【题型】填空题　【知识点】平面几何　【难度】easy
如图，在$\triangle ABC$中，$\angle A = 90^\circ$，$\angle B = 30^\circ$，$AC = 4$，点$D$在边$BC$上，过点$D$作$DE \perp BC$于$D$，交边$AB$于点$E$，将$\triangle ABC$沿直线$DE$翻折，点$A$、$C$分别与点$F$、$G$对应，如果四边形$AFBG$是平行四边形，那么$CG$的长是$\underline{\hspace{2em}}$。

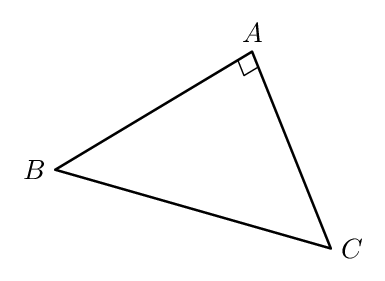
【解答】
【详解】解：根据题意作图如下;

$\because$ 在$\triangle ABC$中，$\angle A = 90^\circ$，$\angle B = 30^\circ$，$AC = 4$，
$\therefore BC = 2AC = 8$，$\angle ACB = 60^\circ$。
$\therefore \angle ACB' = 120^\circ$。
$\because$ 折叠，
$\therefore AC = FG = 4$，$\angle FGB' = \angle ACB = 60^\circ$，
$\therefore \angle FGB = 120^\circ$。
$\because$ 四边形$AFBG$是平行四边形，
$\therefore AB, FG$ 相互平分，交于点$H$，
$\therefore FH = HG = \frac{1}{2}FG = 2$。
在$\triangle BGH$中，$\angle GBH = 30^\circ$，$\angle HGB = 120^\circ$，
$\therefore \angle GHB = 180^\circ - 30^\circ - 120^\circ = 30^\circ$。
$\therefore BG = HG = 2$。
$\therefore CG = BC - BG = 8 - 2 = 6$。
故答案为：$\boldsymbol{6}$。
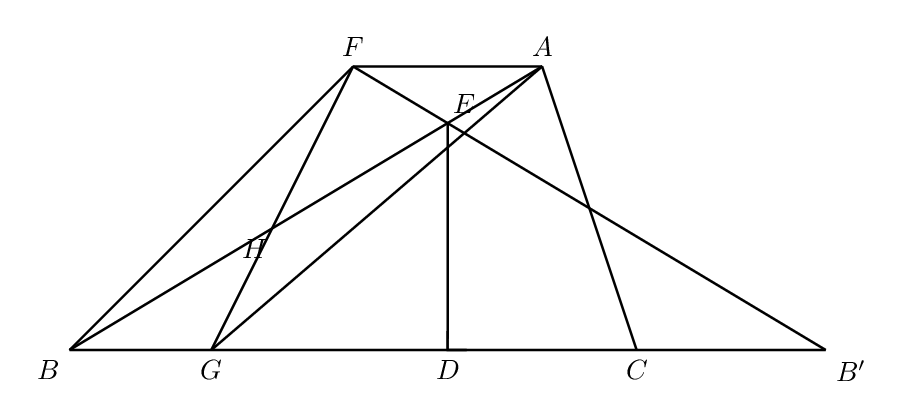